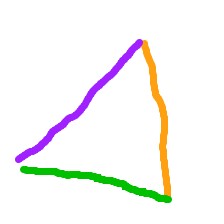
Shape: triangle